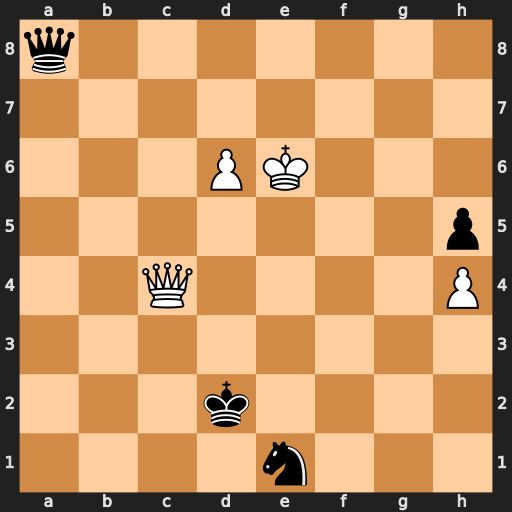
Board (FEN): q7/8/3PK3/7p/2Q4P/8/3k4/4n3
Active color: w
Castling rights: -
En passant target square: -
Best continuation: Qd5+ Qxd5+ Kxd5